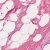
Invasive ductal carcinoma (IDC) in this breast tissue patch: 0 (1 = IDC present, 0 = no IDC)